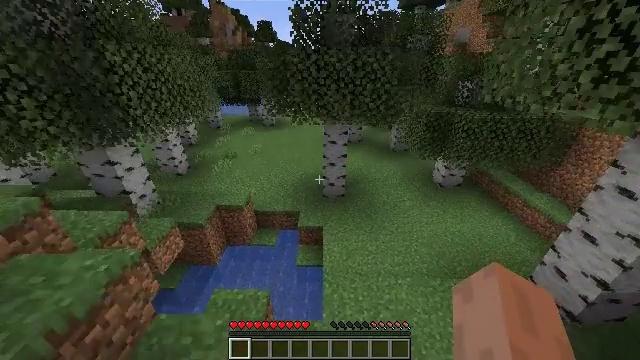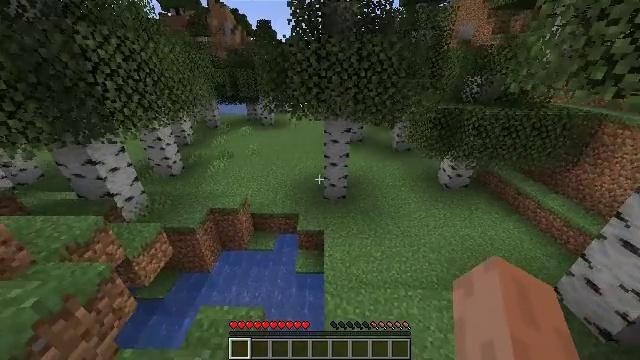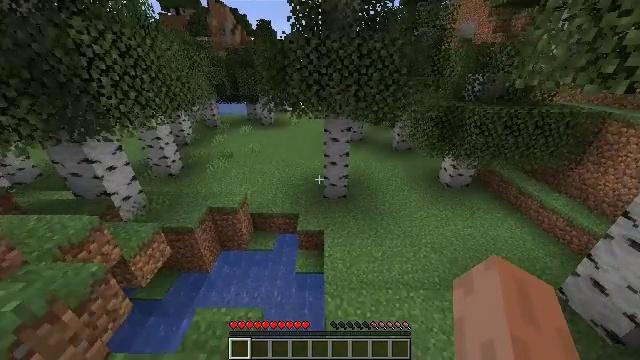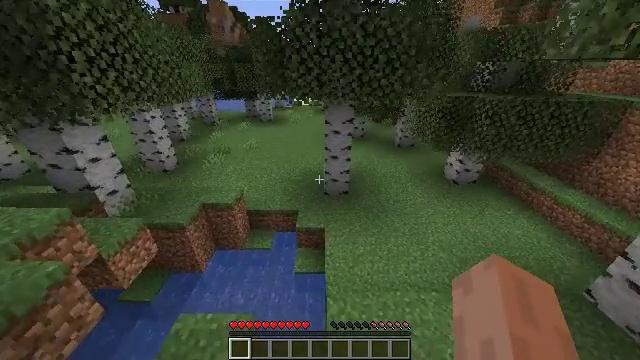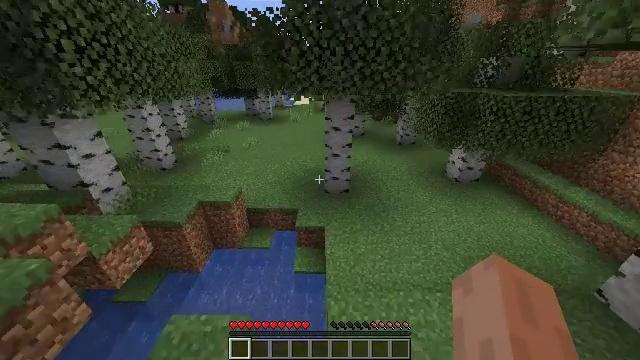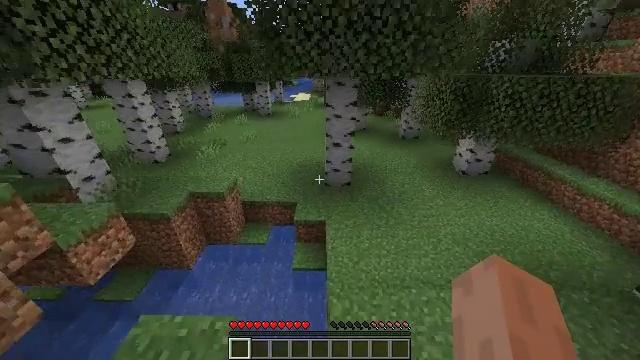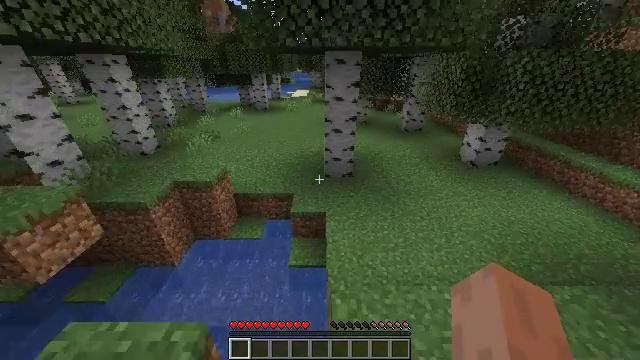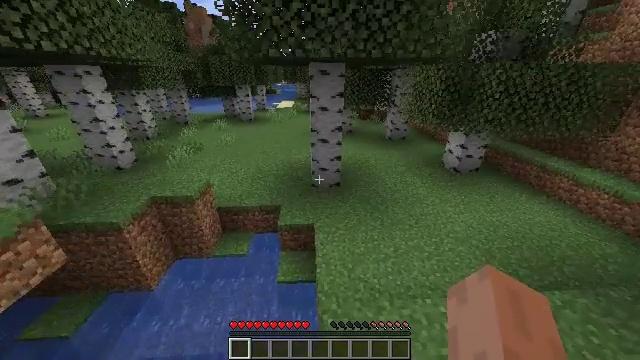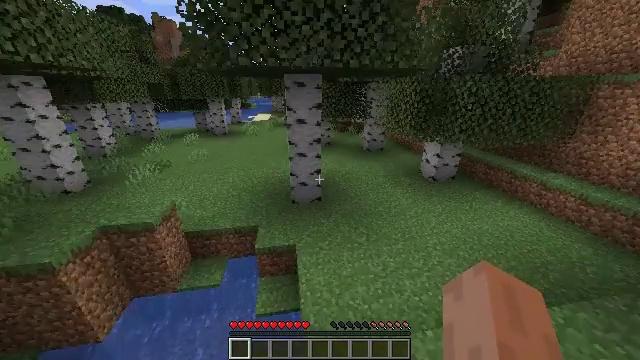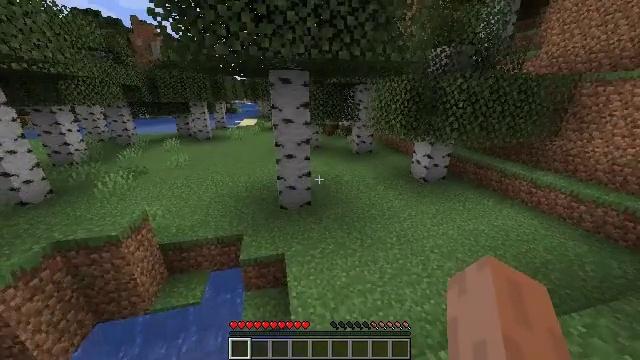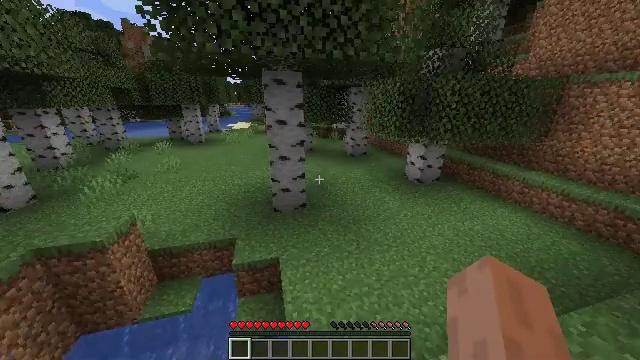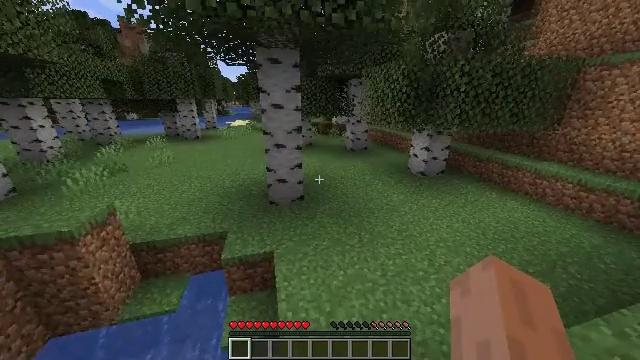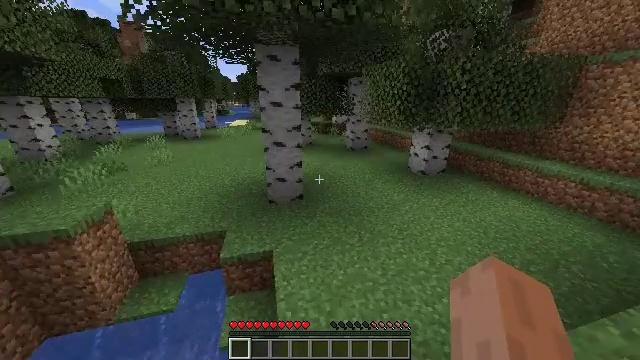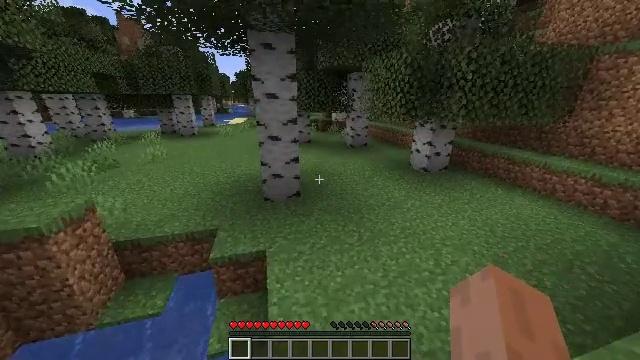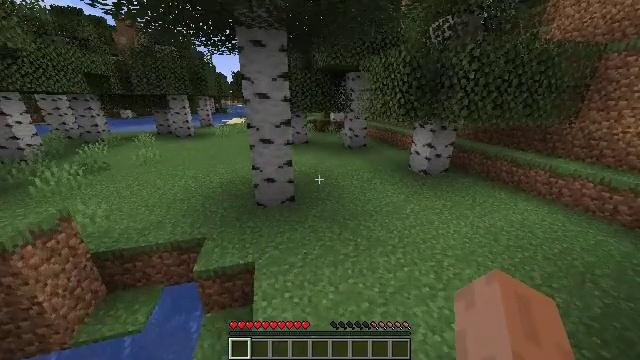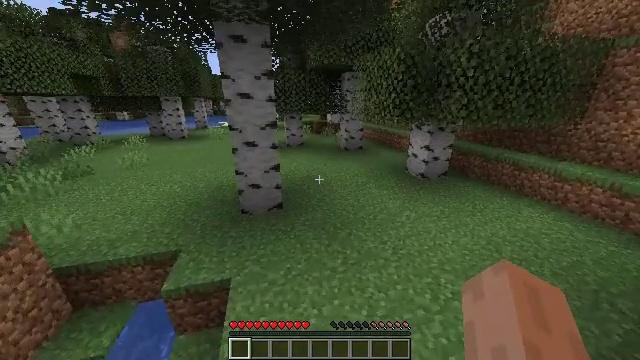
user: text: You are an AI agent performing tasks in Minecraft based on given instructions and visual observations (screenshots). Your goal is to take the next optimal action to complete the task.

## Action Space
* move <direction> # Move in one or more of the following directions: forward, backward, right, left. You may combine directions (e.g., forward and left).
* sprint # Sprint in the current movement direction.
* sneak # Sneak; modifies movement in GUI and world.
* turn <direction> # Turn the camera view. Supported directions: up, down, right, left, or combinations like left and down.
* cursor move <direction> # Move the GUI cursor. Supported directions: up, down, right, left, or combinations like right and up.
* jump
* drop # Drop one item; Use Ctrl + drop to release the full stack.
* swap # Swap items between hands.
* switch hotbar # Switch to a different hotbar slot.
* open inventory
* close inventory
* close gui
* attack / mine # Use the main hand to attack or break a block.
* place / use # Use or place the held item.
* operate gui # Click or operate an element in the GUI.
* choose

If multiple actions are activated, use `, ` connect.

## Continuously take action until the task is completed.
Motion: motion action
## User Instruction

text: Gather the peony by left-clicking.
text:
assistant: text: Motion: move forward, sprint
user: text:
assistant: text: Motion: move forward, sprint
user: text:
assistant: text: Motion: move forward, sprint
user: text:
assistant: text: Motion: move forward, sprint
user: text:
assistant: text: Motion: move forward, sprint
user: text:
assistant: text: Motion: move forward, sprint
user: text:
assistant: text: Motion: move forward, sprint, turn right and up
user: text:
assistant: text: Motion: move forward, sprint, turn right and up
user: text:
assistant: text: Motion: move forward and move right, sprint, turn right and up
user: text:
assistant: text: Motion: move forward and move right, sprint, turn right
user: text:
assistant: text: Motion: move forward and move right, sprint
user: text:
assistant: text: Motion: move forward and move right, sprint
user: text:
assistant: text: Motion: move forward and move right, sprint
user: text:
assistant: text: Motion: move forward and move right, sprint
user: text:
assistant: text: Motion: move forward and move right, sprint
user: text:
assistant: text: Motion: move forward and move right, sprint
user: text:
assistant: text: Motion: move forward, sprint
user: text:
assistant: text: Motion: move forward, sprint
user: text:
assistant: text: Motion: move forward, sprint
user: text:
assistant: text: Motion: move forward, sprint
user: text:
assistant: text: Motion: move forward, sprint
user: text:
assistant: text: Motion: move forward, sprint
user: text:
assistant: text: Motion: move forward, sprint, turn left
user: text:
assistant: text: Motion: move forward, sprint, turn left and up
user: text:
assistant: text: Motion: move forward, sprint, turn left
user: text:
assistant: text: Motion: move forward, sprint
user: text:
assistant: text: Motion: move forward, sprint
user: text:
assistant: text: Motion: move forward, sprint
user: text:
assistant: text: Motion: move forward, sprint
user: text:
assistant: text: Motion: move forward, sprint